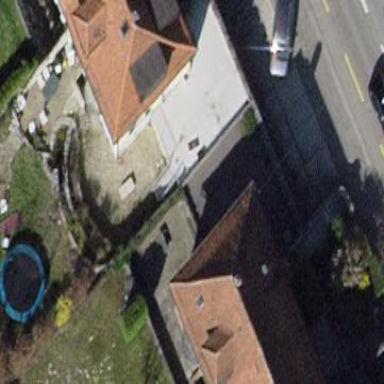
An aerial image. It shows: Group of garages.